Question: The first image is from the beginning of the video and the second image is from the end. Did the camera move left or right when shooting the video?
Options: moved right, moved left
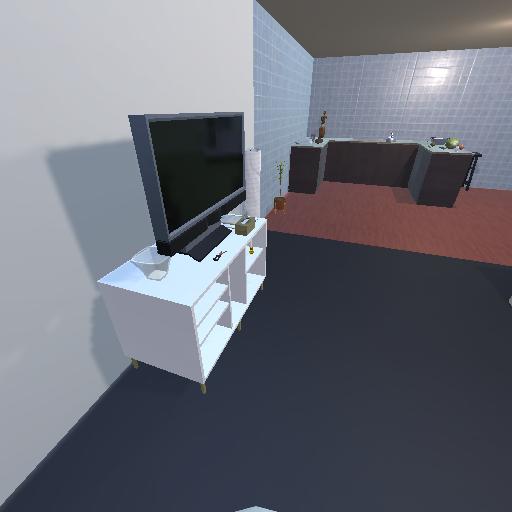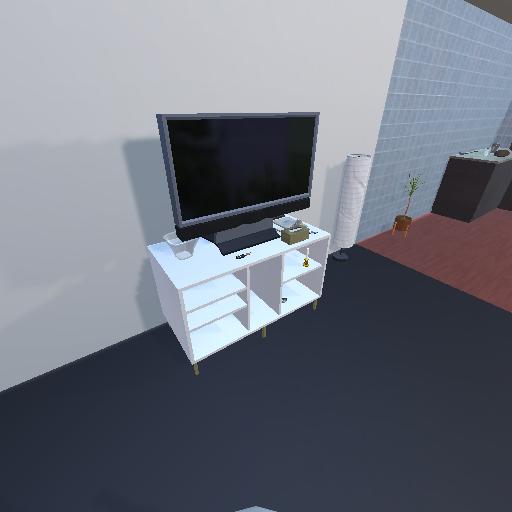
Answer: moved right